Question: I have been trying to insert value inside a column like this :
'''
insert into schema.table (reason_code) values('5697')
'''
Now reason_code is of type 'varchar2' and 'data_field' length is 4. However when i execute this query i get this error :
'ORA-01400: cannot insert null into ('schema.table.reason_code')'
The reason_code field in DB Visualizer is depicted as :

What am i doing wrong here ?
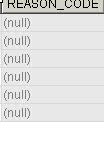
Answer: If you are making INSERT into a row please make sure that you put values in all NOT NULL columns.
'INSERT INTO schema.table1 (non_null_column1,non_null_column2) VALUES (1,2) ;'
After this statement remaining columns in the table will be NULLed.
If you have another non null column in this table however, you will receive ORA-01400 error.